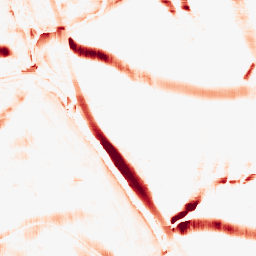
Category: morphological
Decomposition family: morphological_rect
Decomposition parameters: operation: opening
width: 20
height: 20
Upsampling method: regularized
Upsampling parameters: scale: 4
lambda_reg: 0.001
Upsampling scale: 4